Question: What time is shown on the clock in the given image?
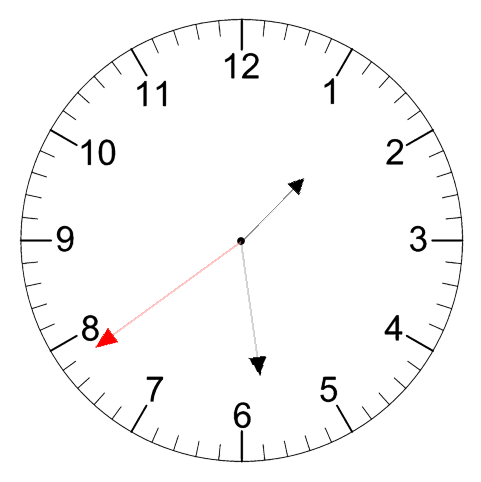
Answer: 01:28:39